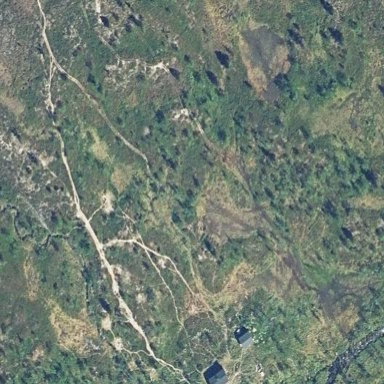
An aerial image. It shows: Bog wetland area.